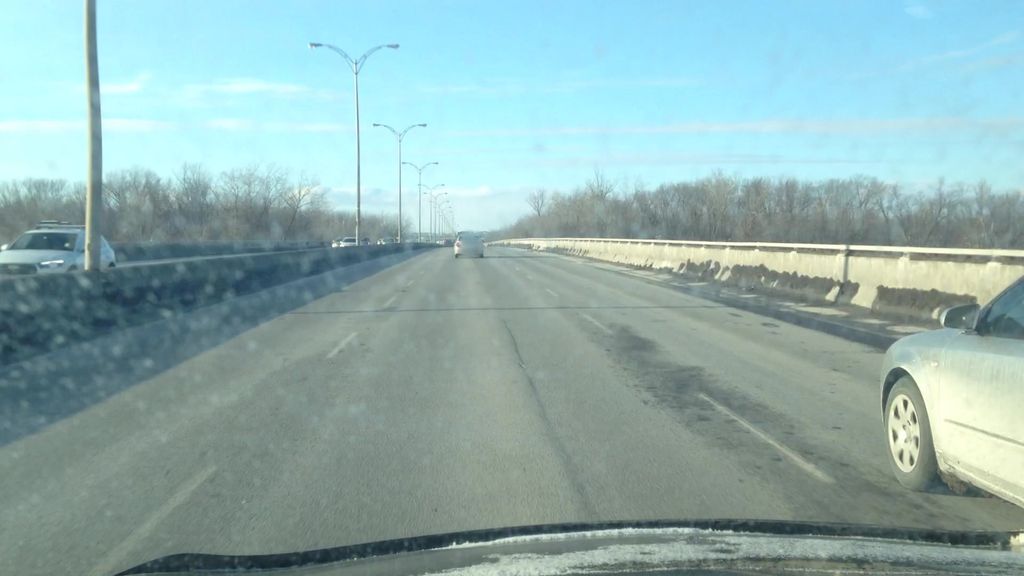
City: montreal